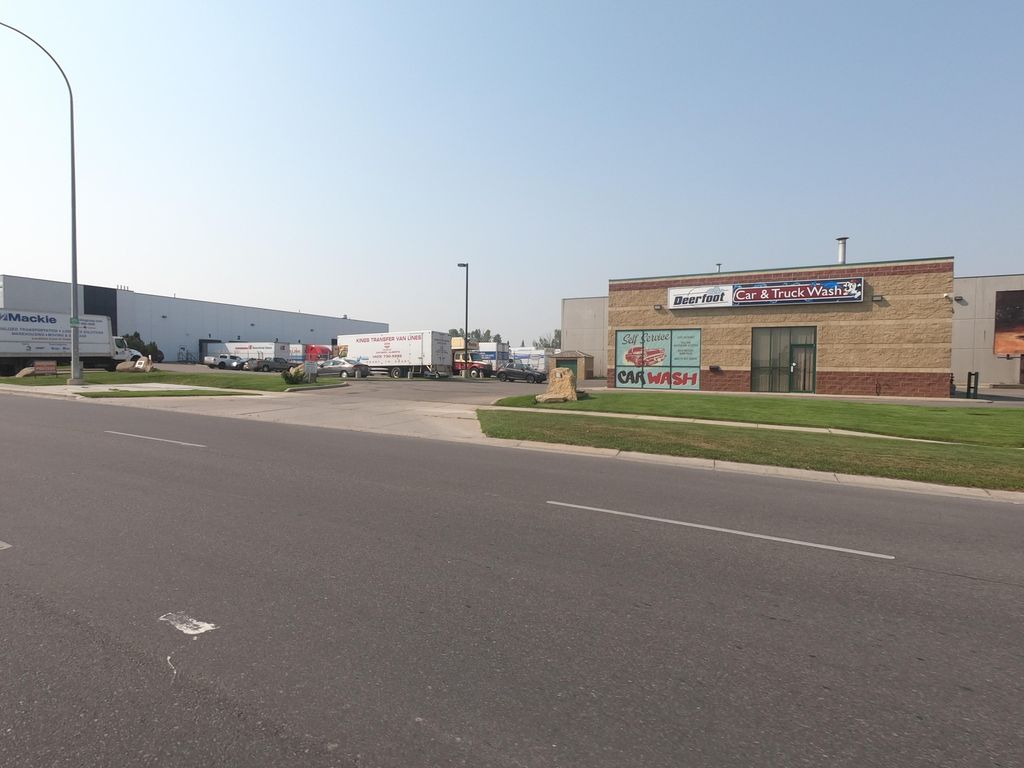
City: calgary